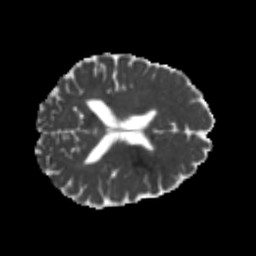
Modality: MD
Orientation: axial
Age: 24
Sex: male
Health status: healthy
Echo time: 0.074 s